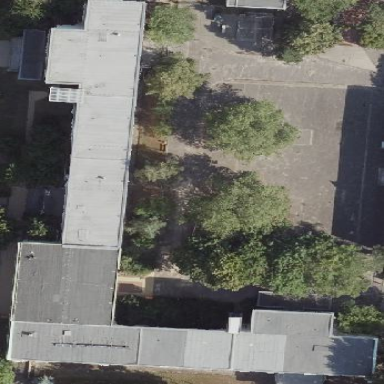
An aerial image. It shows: Flat-roofed school building.